Question: Is it possible to create the image shapes in css? I've googled this more than I'd like to admit over the last week without finding a solution.

I have been able to semi-replicate it but haven't gotten all the requirements worked out.
- - - -
It needs to adapt to the content height and be responsive.
One attempt I used multiple clip-paths but it fails in IE. <URL>
'''
<div class="clip-block">
<div class="clip-wrap">
<p class="clip-css">Lorem ipsum dolor sit amet, consectetur adipisicing elit.</p>
</div>
</div>
.clip-wrap {
display: inline-block;
clip-path: polygon(0 22%, 120% 0, 120% 100%, 0 78%);
}
'''
Another attempt I tried using svg to clip it (it works in IE but fails in all other requirements (eg. content within shape)). <URL>
'''
<svg class="svg-defs">
<defs>
<clipPath id="clipping">
<polygon points="0,50 700,0 700,300 0,250" />
</clipPath>
</defs>
</svg>
<div class="wrapper">
<div class="item--svg-clip-path-svg">
<div class="demo">
<svg width="1000" height="1000">
<image xlink:href="https://placeimg.com/1000/1000/animals" width="1000" height="1000" />
</svg>
</div>
</div>
</div>
.item--svg-clip-path-svg image,
.item--svg-clip-path-html img {
clip-path: url(#clipping);
border: 2px solid red;
}
.svg-defs {
position: absolute;
width: 0;
height: 0;
}
'''
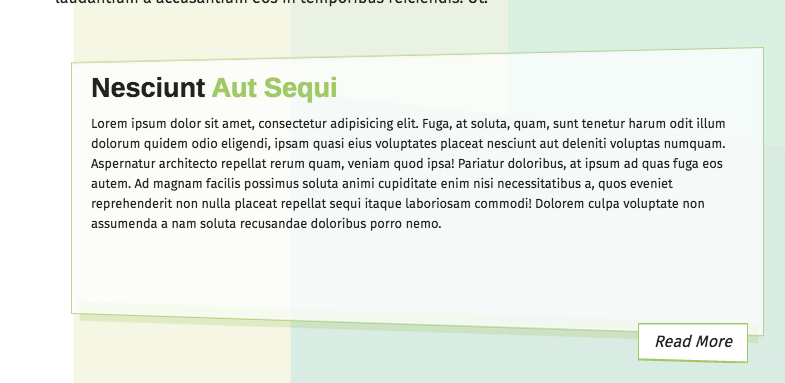
Answer: You can do this with 3d transforms:
'''
.container{
position: relative;
max-width: 300px;
perspective: 500px;
padding: 20px;
}
.text{
position: relative;
z-index: 2;
}
.cuadrilateral{
position: absolute;
z-index: 1;
top: 0;
left: 0;
right: 0;
bottom: 0;
background: #FBB;
border: 3px solid #F66;
-ms-transform: rotateY(-10deg) translateX(-5px);
transform: rotateY(-10deg) translateX(-5px);
}
'''
and here is a pen for you: <URL>